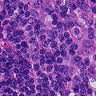
Metastatic tissue present: no